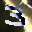
Label: 3